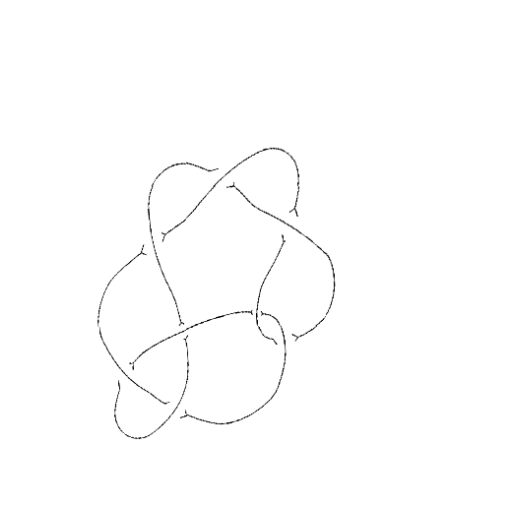
Crossing number: 8